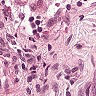
Metastatic tissue present: no